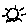
Label: sun